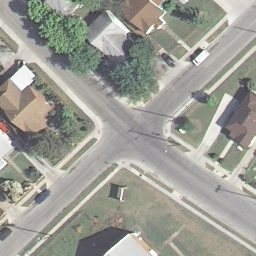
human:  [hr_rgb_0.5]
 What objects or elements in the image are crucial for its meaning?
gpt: intersection